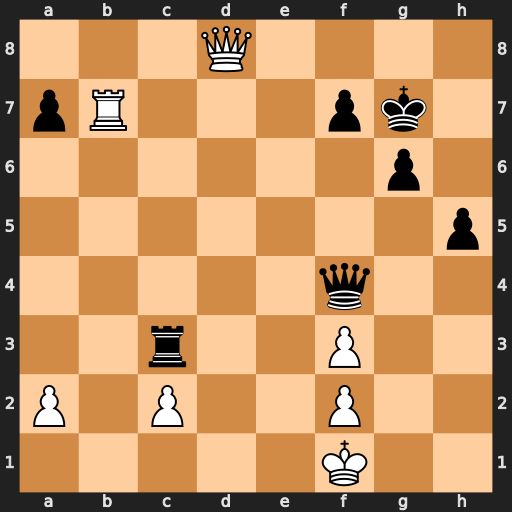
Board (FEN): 3Q4/pR3pk1/6p1/7p/5q2/2r2P2/P1P2P2/5K2
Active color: w
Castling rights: -
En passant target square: -
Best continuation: Rb8 Qxb8 Qxb8